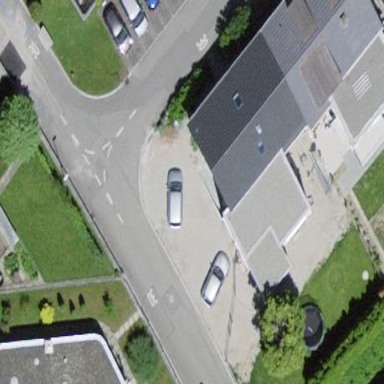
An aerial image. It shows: Terrace building with gabled roof.